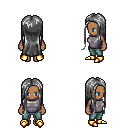
a pixel art fantasy rpg character, female body template, human, dark skin, steel chest armor, teal pants, gray extra-long hairstyle, gold boots, four views (front, back, left, right), 2x2 character sprite sheet, small pixel art, hard edges, no anti-aliasing